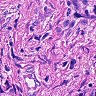
Metastatic tissue present: yes